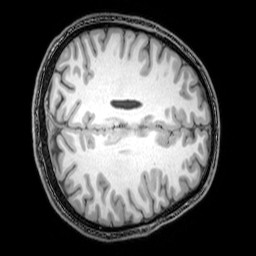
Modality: T1w
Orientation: axial
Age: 24
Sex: male
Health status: healthy
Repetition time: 0.081 s
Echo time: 0.037 s